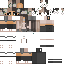
A female human skin with medium skin, wearing brown long hair dressed in a blue hoodie and brown shorts, featuring a closed mouth.